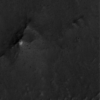
Label: not_dusty